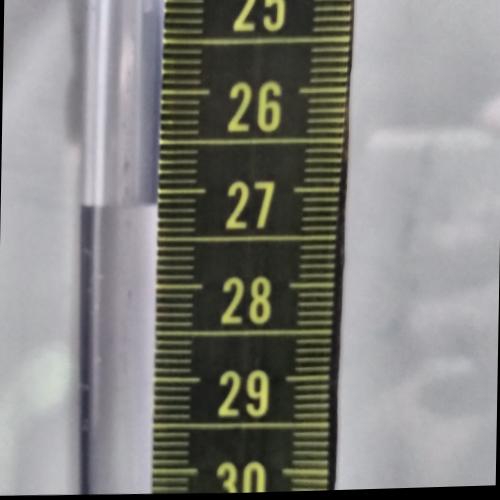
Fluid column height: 27.2 cm